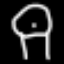
Label: mushroom